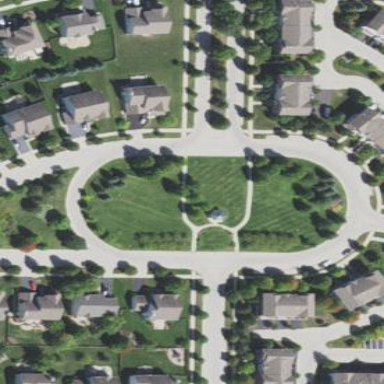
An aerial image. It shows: Roundabout on residential road.